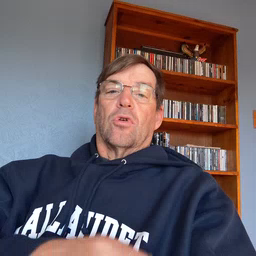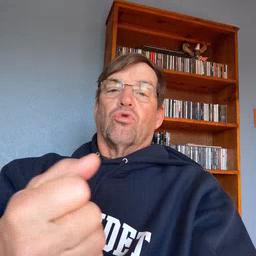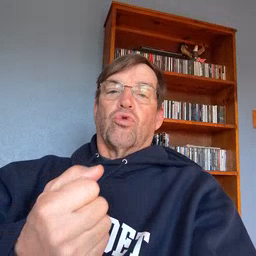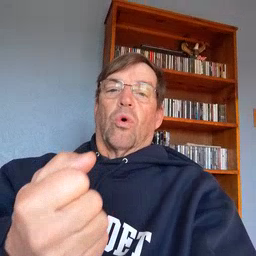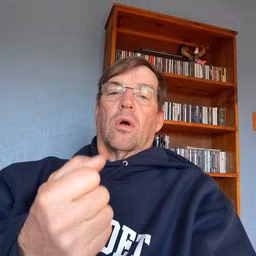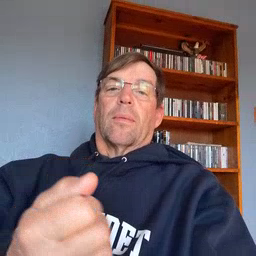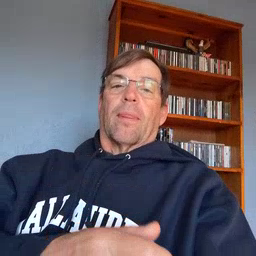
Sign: drawer